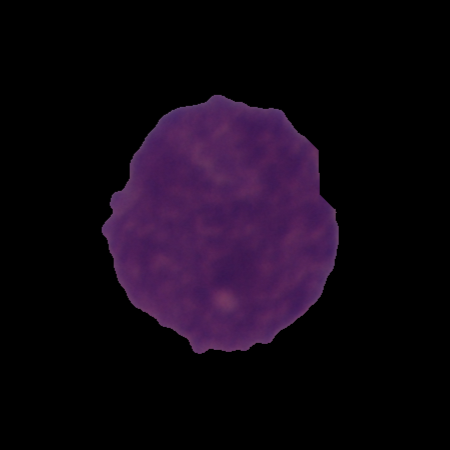
Label: cancer